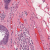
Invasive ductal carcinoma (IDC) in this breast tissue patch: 1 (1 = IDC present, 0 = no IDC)